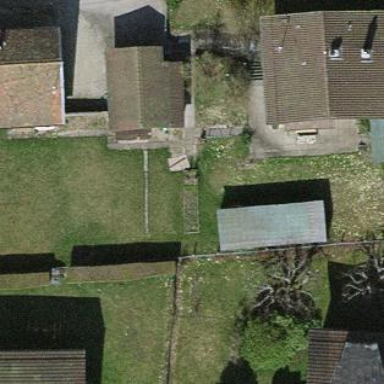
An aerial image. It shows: Garden that is leisure land.